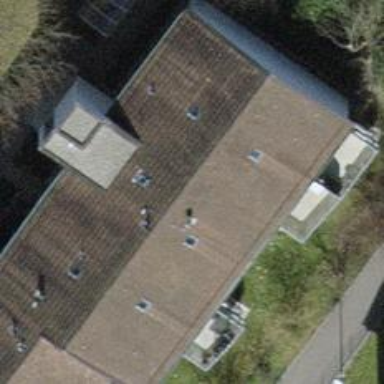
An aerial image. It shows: Gabled roof tile apartment building.